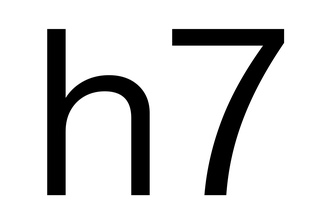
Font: InstrumentSans_Regular